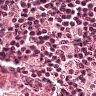
Metastatic tissue present: no